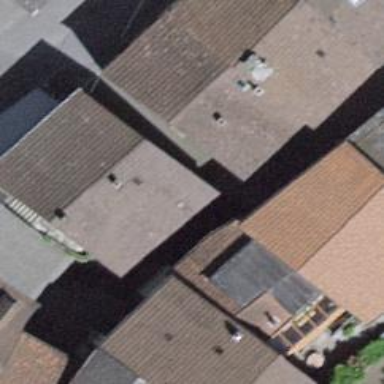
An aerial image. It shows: Gabled roofed house.